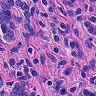
Metastatic tissue present: yes